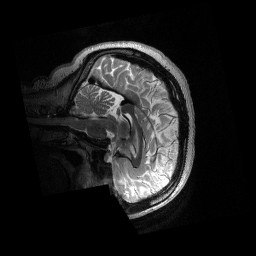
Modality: T2w
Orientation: sagittal
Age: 25
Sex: female
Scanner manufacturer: siemens
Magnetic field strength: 3 T
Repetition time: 3.2 s
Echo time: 0.563 s